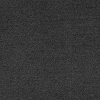
Atmospheric dust classification: dusty